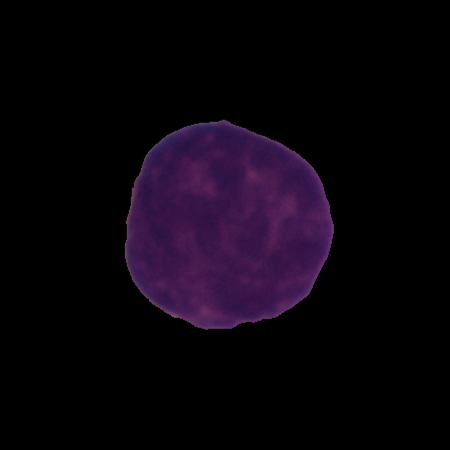
Label: cancer